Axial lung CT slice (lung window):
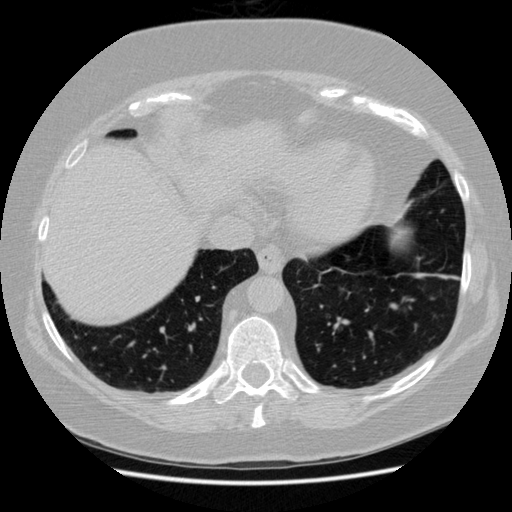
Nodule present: no